Question: I have to write a program for an assignment to scan a text file and say how many sentences there are (based on number of full stops, no other punctuation) the number of words in total and the total number of times a certain word appears. I can get the count of total words working but the specific word count and sentence count elude me, I believe we are meant to use 'fscanf'. Here is what I have
'''
#include <stdio.h>
#include <string.h>
#include <stdlib.h>
FILE *datafile;
int main(){
int count1, count2, leng, sentences ;
char filename[50], word[120], sentence[120];
printf("Enter a word :");
gets(word);
printf("Enter the filename:");
gets(filename);
datafile = fopen(filename, "r");
if(datafile == NULL) {
printf("Error , Can not open %s", filename);
exit(249);
}
leng = 0;
count2 = 0;
sentences = 0;
while (fscanf(datafile, "%s", word) == 1) { //this one works
++leng;
}
while (!feof(datafile))
{
fscanf(datafile,"%s",word);
if (strcmp(word,"the")==0)
count2++;
}
while(fscanf(datafile, "%s", word) == '.') {
++sentences;
}
printf("There are a total of %d words
", leng);
printf("The word '%s' appears %d times
", word, count2);
printf("There are %d sentences", sentences);
}
'''
when I run it this is what I get
I tried two different ways for the sentence count and specific word count and i dont really understand why the first one works either , I imagine once I have one of them the other will be the same format . Any help or advice is appreciated.
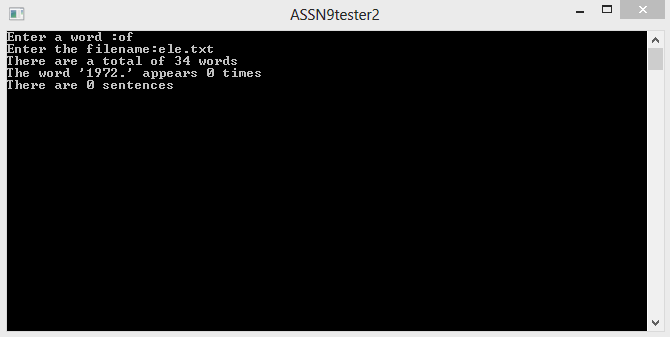
Answer: The complete program is here:
'''
#include <stdio.h>
#include <string.h>
#include <stdlib.h>
FILE *datafile;
int main(){
int count1, count2, leng, sentences ;
char filename[50], word[120],word1[120] ,sentence[120];//word1 is new string
printf("Enter a word :");
gets(word1);
printf("Enter the filename:");
gets(filename);
datafile = fopen(filename, "r");
if(datafile == NULL) {
printf("Error , Can not open %s", filename);
exit(249);
}
leng = 0;
count2 = 0;
sentences = 0;
while (fscanf(datafile, "%s", word) == 1) { //this one works
++leng;
if (strcmp(word,word1)== 0)//strcmp returns 0 when it matches word to word1
count2++;
if ( strchr(word,'.') != NULL )//strchr returns a pointer when it matches word to '.' null otherwise
++sentences;
}
printf("There are a total of %d words
", leng);
printf("The word '%s' appears %d times
", word1, count2);
printf("There are %d sentences", sentences);
return 0;
}
'''
Have a look of various string functions and there return values. <URL>!